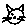
Label: cat